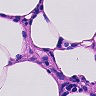
Metastatic tissue present: no